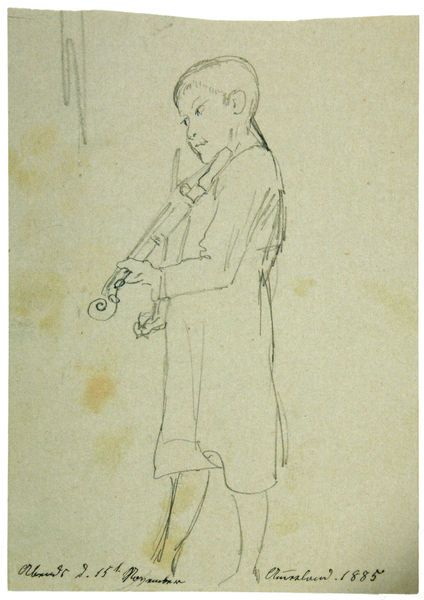
Titel: Corneille Max mit Geige
Künstler: Gabriel von Max
Standort: München
Institution: Städtische Galerie im Lenbachhaus
Schlagwörter: hand, profil, skizze, zeichnung, blick, hose, jung, arm, augen, gesicht, rembrandt, instrument, portrait, porträt, signatur, kind, musik, musiker, beine, perücke, schrift, papier, umrisse, bogen, studie, datierung, grafik, graphik, linien, füsse, einfach, spielen, datum, musikinstrument, musizieren, junge, jahreszahl, wimpern, barfuss, knabe, umriß, schwarz weiss, schraffur, bleistift, kleinkind, flecken, geige, geiger, violine, fleckig, kniebundhose, handschrift, kurze hose, portarit, 1885, geigew